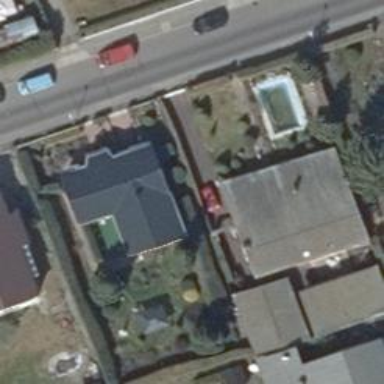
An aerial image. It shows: Detached building.